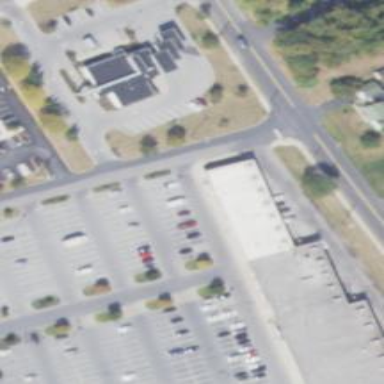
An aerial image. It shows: Retail building.